Question: I have built an application and I have 400 concurrent users as of now.
And as checking, I am running this query in the database
'''
SHOW STATUS WHERE variable_name LIKE "Threads_%" OR variable_name = "Connections"
'''

1. Is this normal?
2. if it is not normal how can I close the connection after running queries. And what is 'connections' means?
3. is this live connection to the database?
I have tried and it is not working
'''
DB::disconnect('mysql');
'''
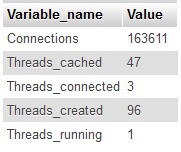
Answer: The 'connections' variable is just the number of connections mysql has received in total, the 'Threads_connected' variable is the current number of open connections
<URL>